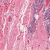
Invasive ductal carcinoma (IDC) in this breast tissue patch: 0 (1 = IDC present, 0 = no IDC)